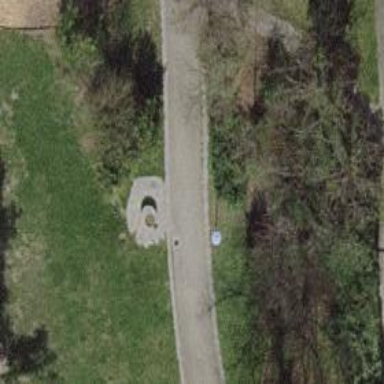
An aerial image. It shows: Fountain.